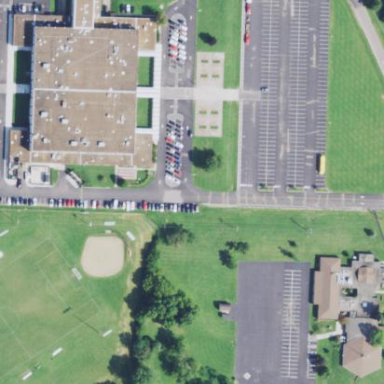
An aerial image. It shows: School building.